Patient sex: F
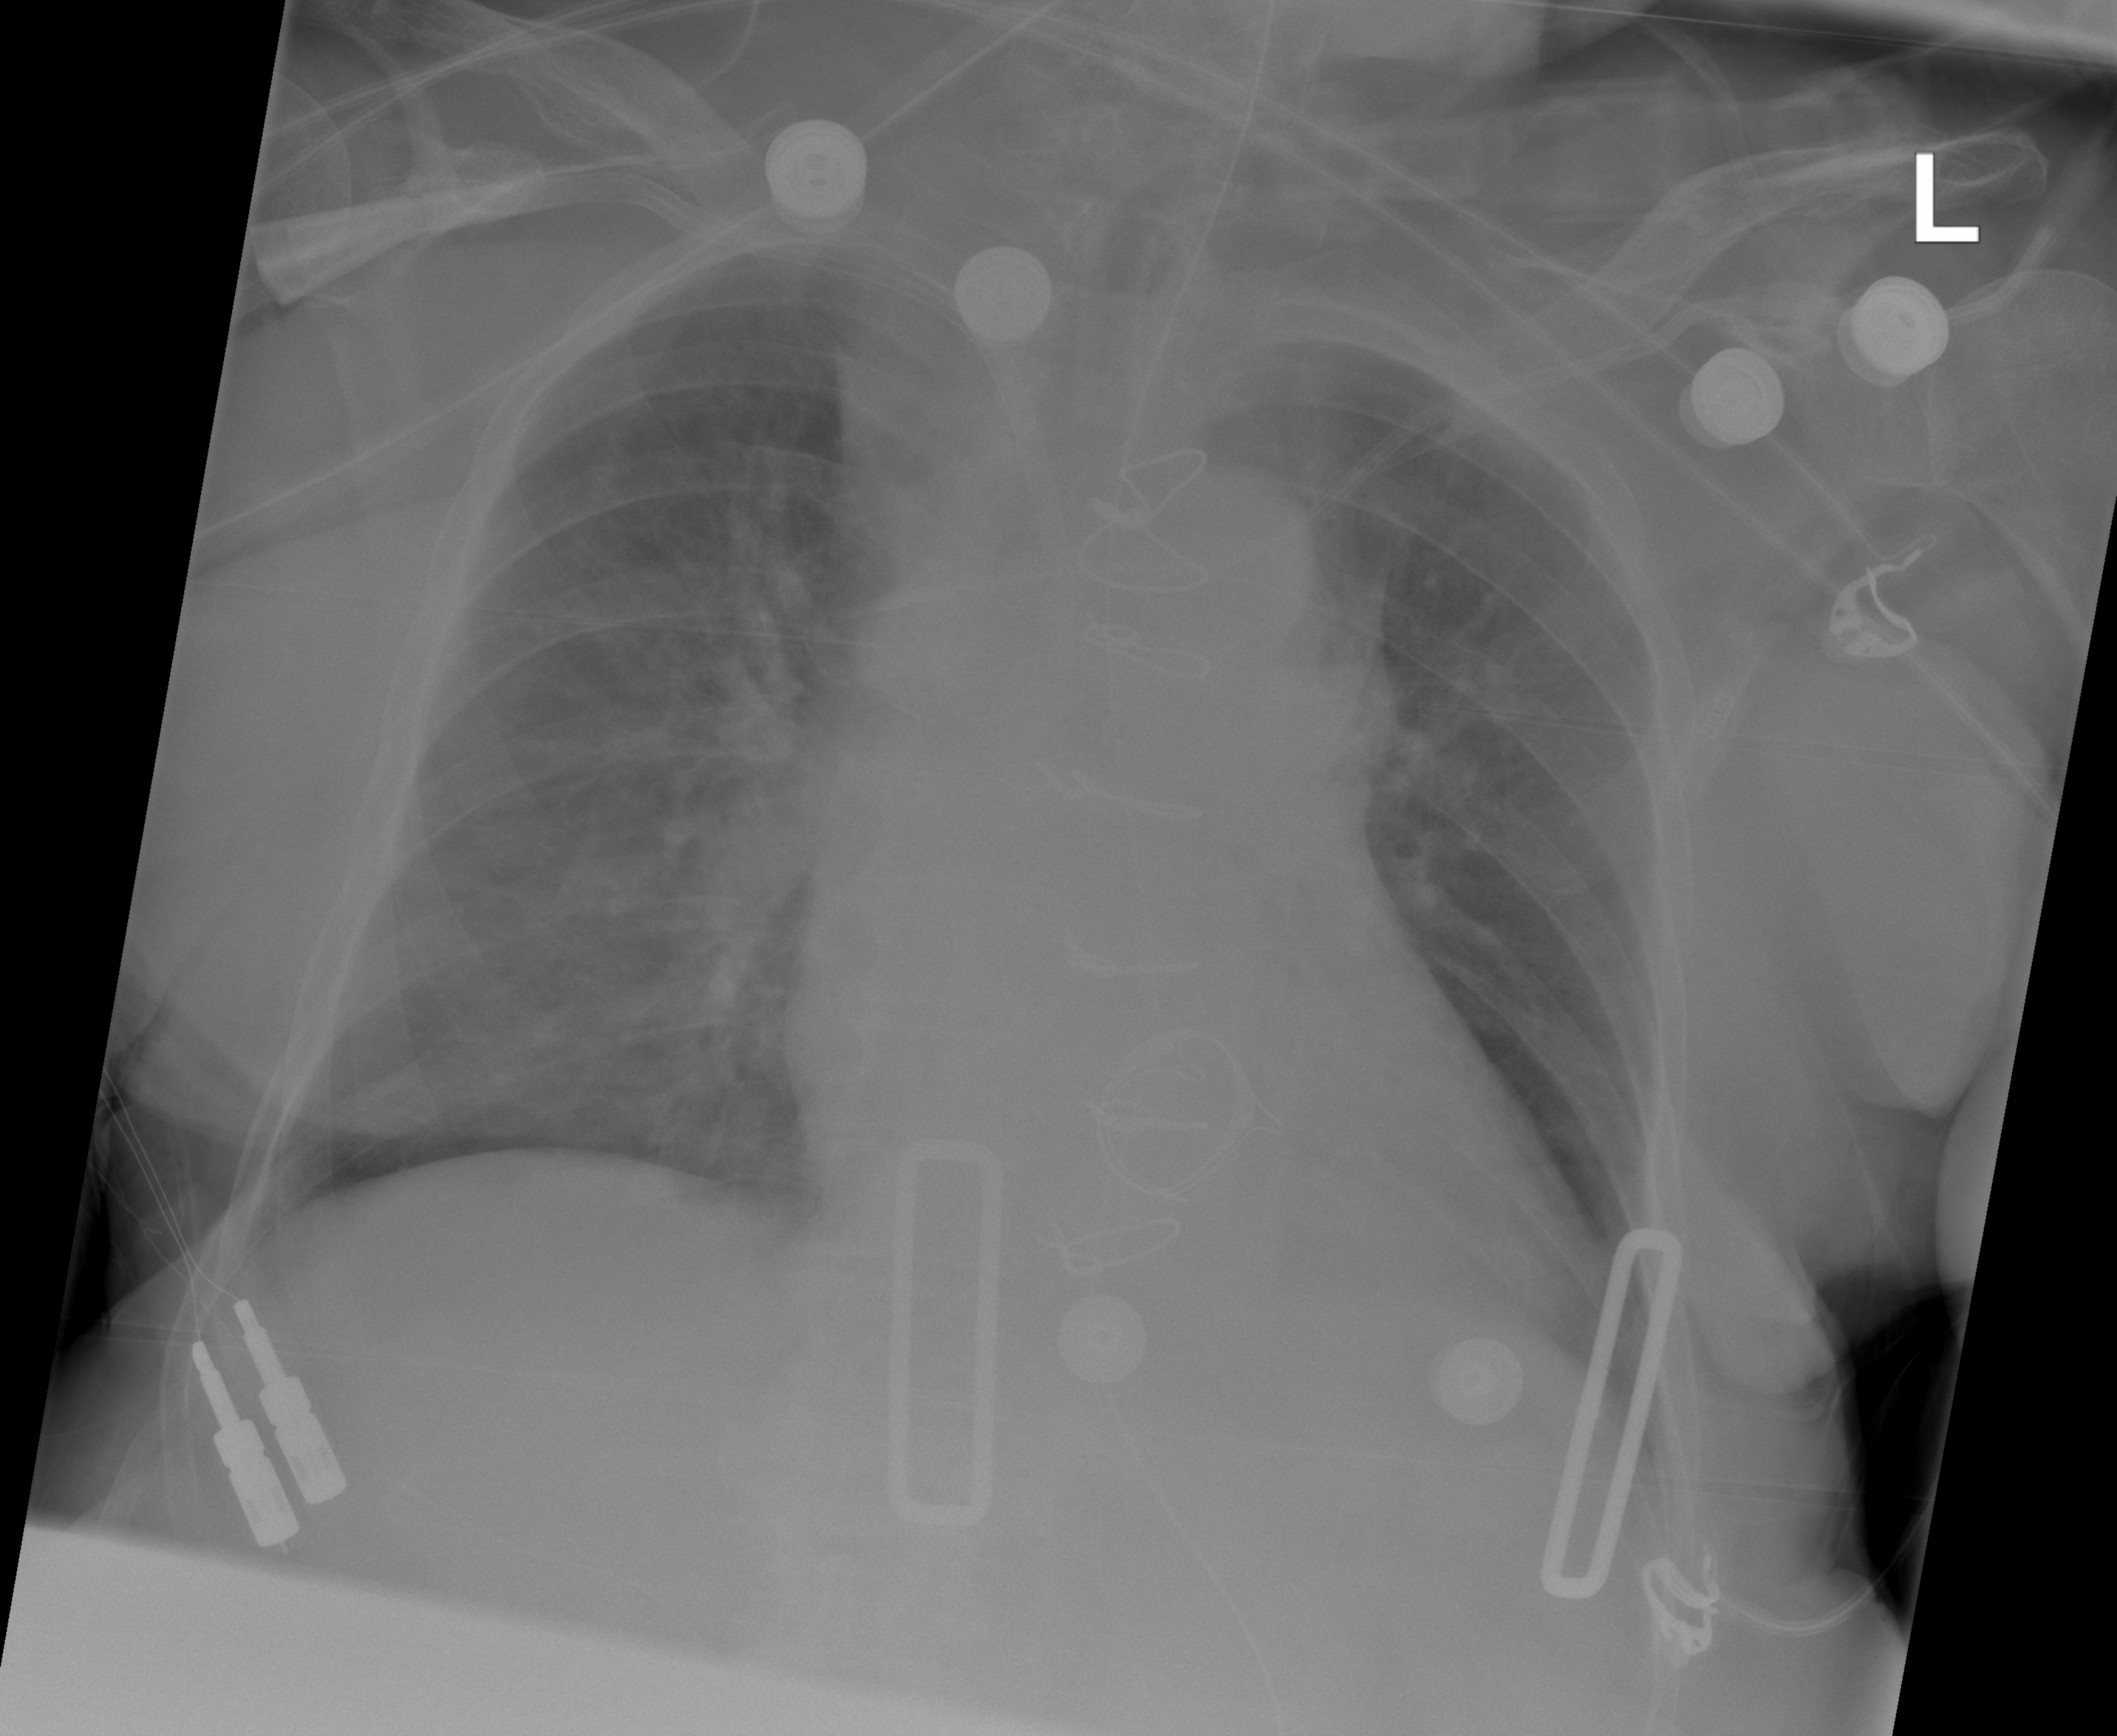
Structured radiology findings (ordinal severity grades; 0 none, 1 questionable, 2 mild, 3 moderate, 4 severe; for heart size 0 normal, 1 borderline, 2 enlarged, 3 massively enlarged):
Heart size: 1
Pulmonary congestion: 2
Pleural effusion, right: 0
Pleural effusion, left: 0
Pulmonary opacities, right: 2
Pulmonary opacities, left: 0
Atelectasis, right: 0
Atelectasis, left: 0